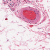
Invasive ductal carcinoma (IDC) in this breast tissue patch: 0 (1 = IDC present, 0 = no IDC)